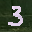
Label: 3